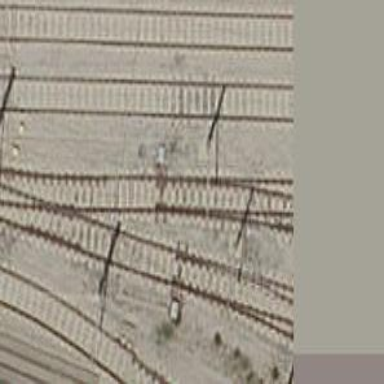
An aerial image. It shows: Railway switch.